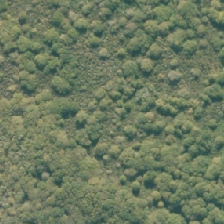
Land cover: deciduous_hardwood